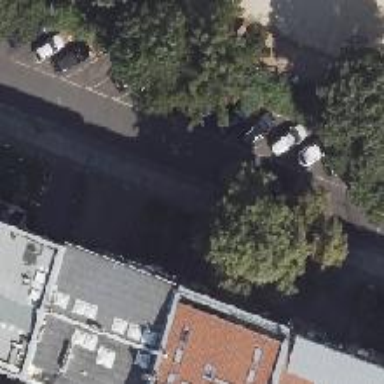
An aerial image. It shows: Street-side parking lot with asphalt surface.